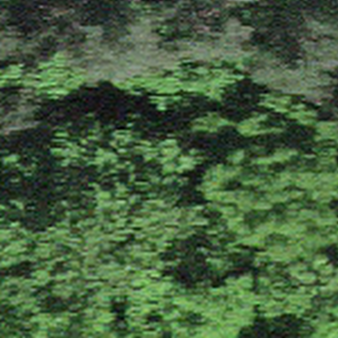
Label: other